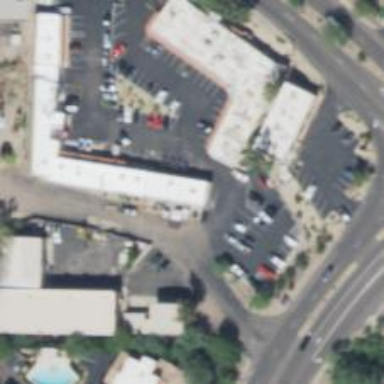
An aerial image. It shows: Car rental service.